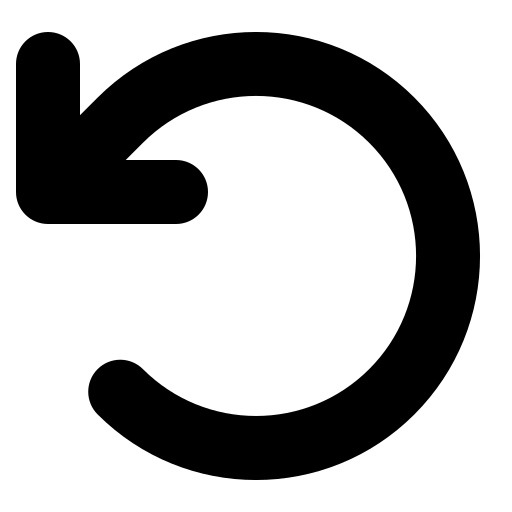
Tags: icon, FontAwesome, fa-icon, solid, arrow, rotate, left